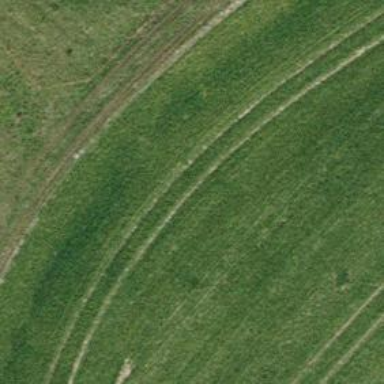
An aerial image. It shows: Agricultural track with grade 3 track type. Suitable for agricultural vehicles such as motorcars.